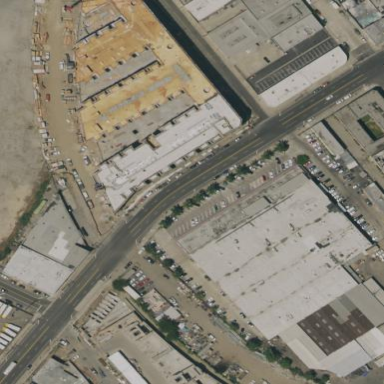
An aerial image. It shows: Industrial building.